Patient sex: F
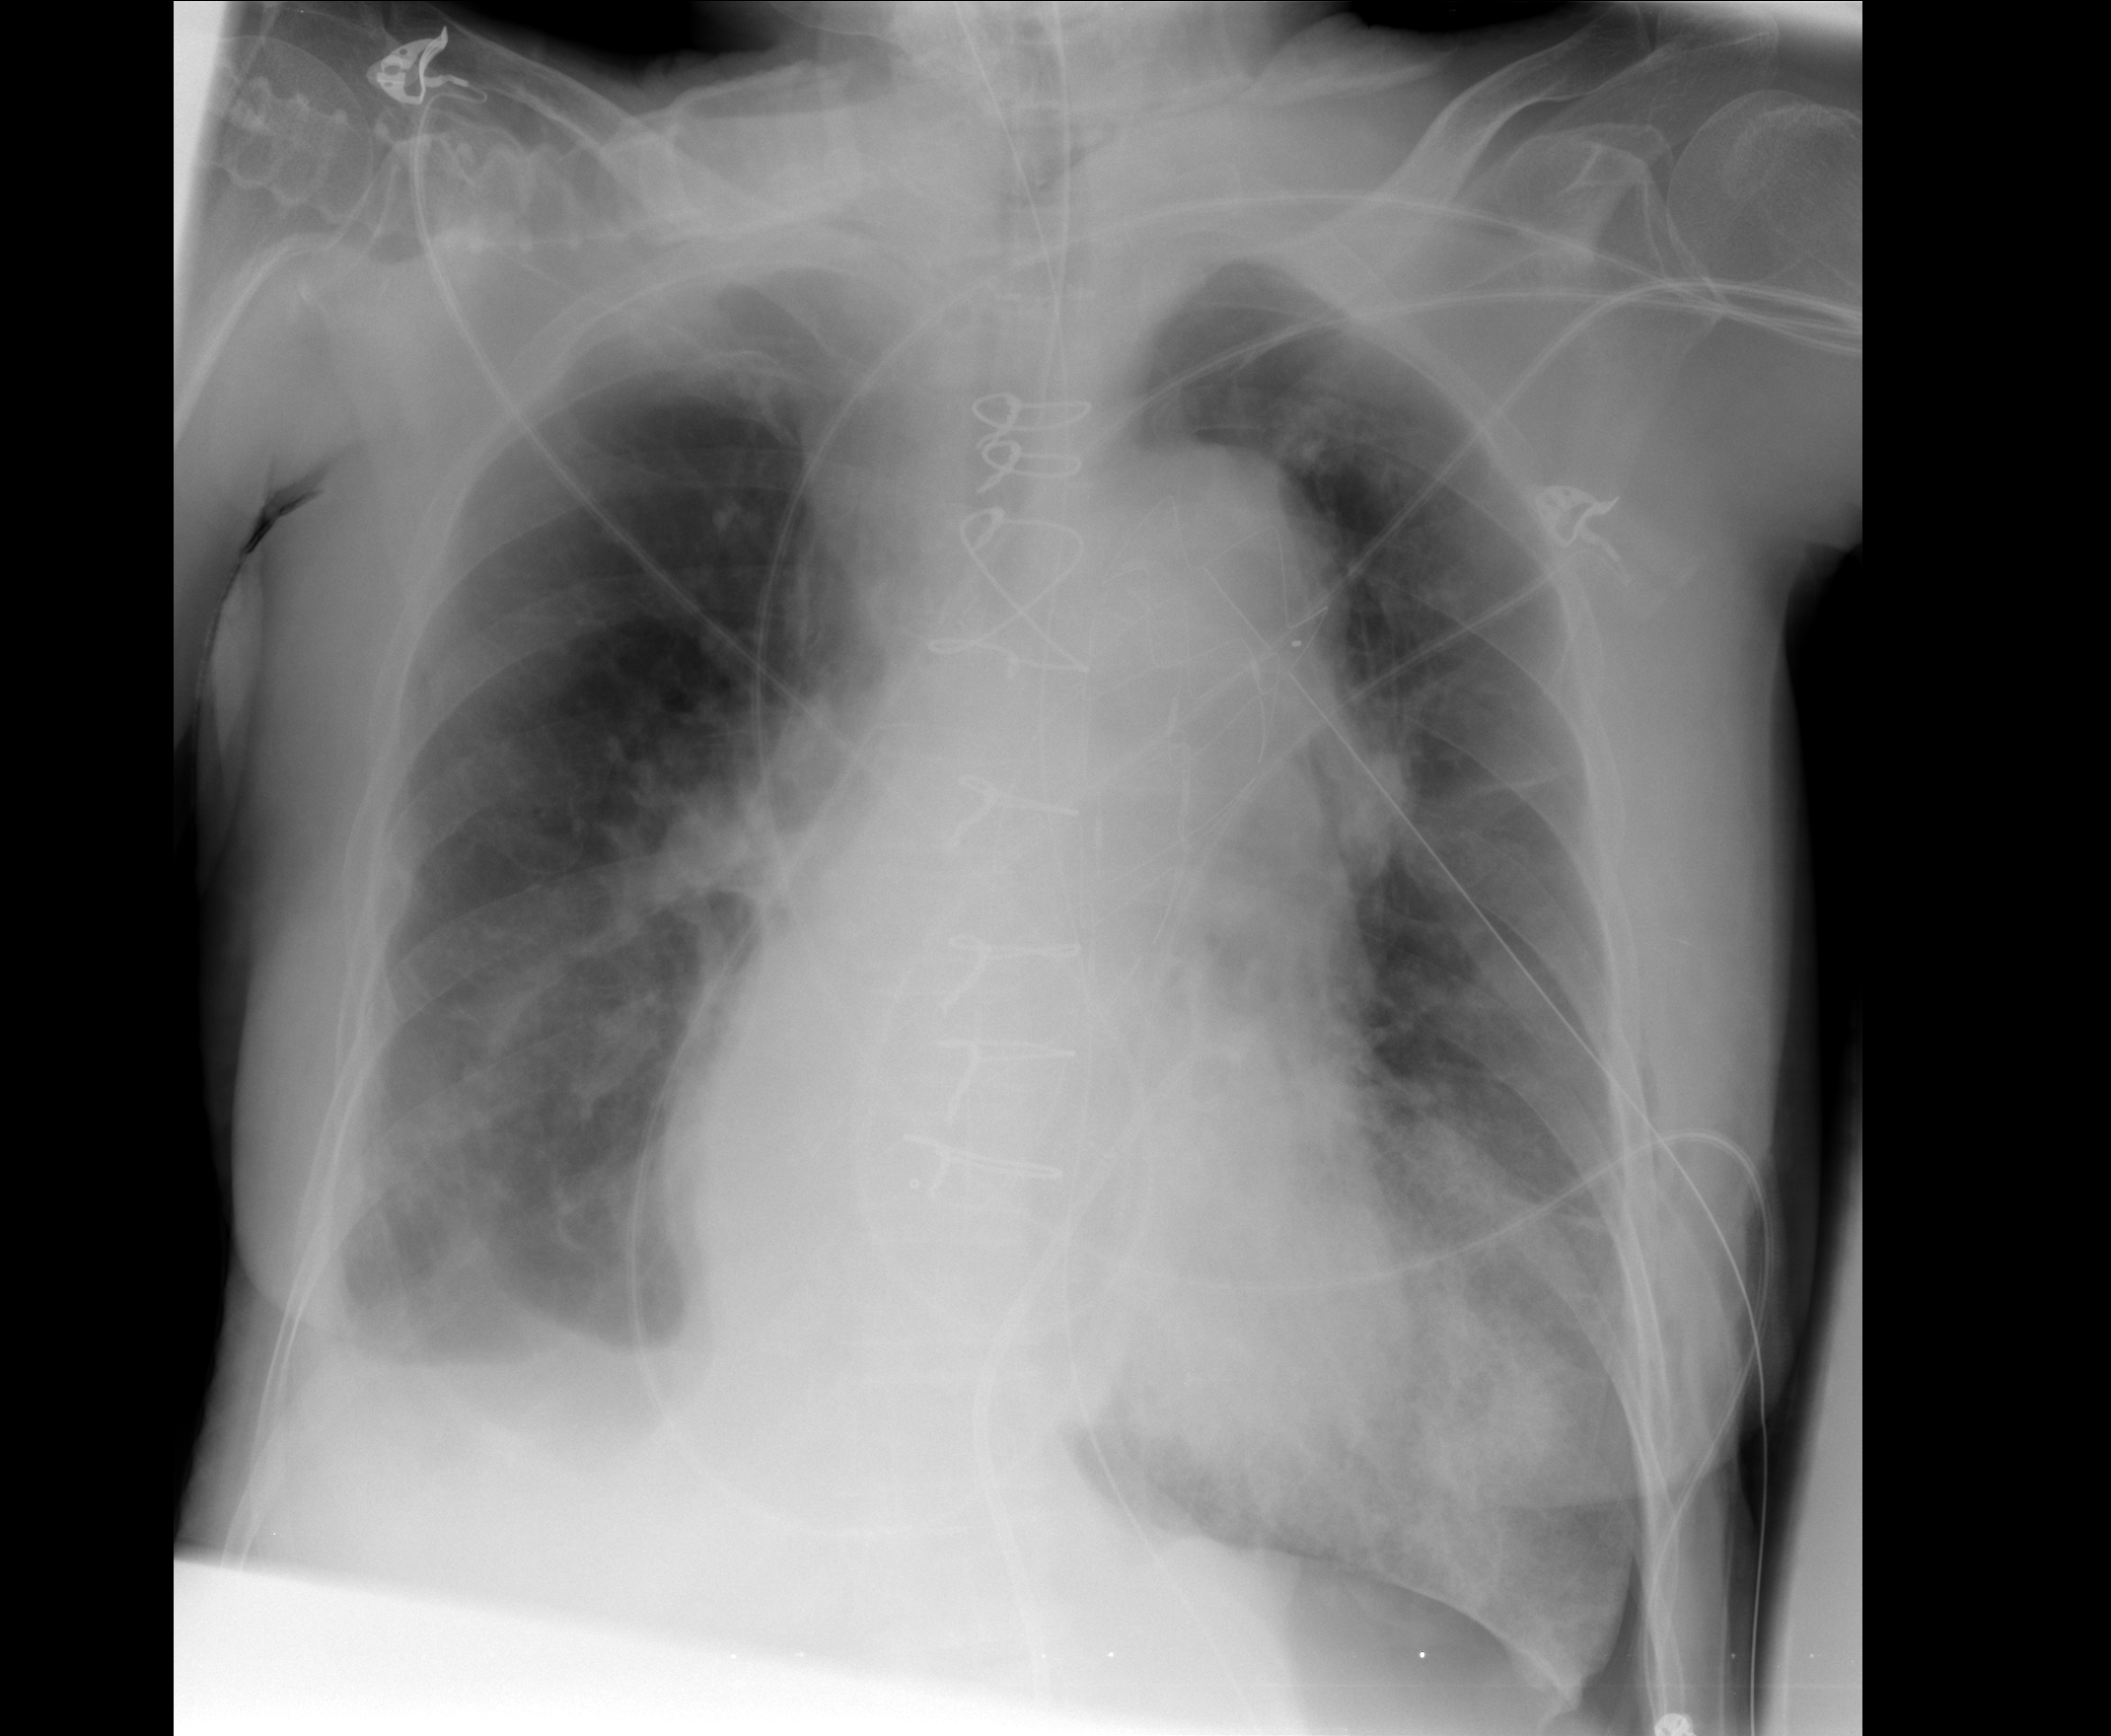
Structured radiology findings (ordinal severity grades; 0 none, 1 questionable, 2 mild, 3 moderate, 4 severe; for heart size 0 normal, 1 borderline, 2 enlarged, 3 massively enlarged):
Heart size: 2
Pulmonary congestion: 0
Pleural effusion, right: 2
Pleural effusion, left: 0
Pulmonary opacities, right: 0
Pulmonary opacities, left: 0
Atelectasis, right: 2
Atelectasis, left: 2